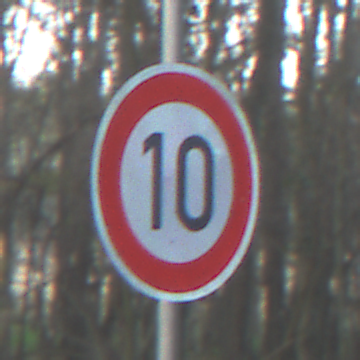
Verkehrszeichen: Geschwindigkeit10
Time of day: SunriseSunset
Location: Outdoor (Nature)
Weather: Clear
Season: Winter
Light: Natural